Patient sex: M
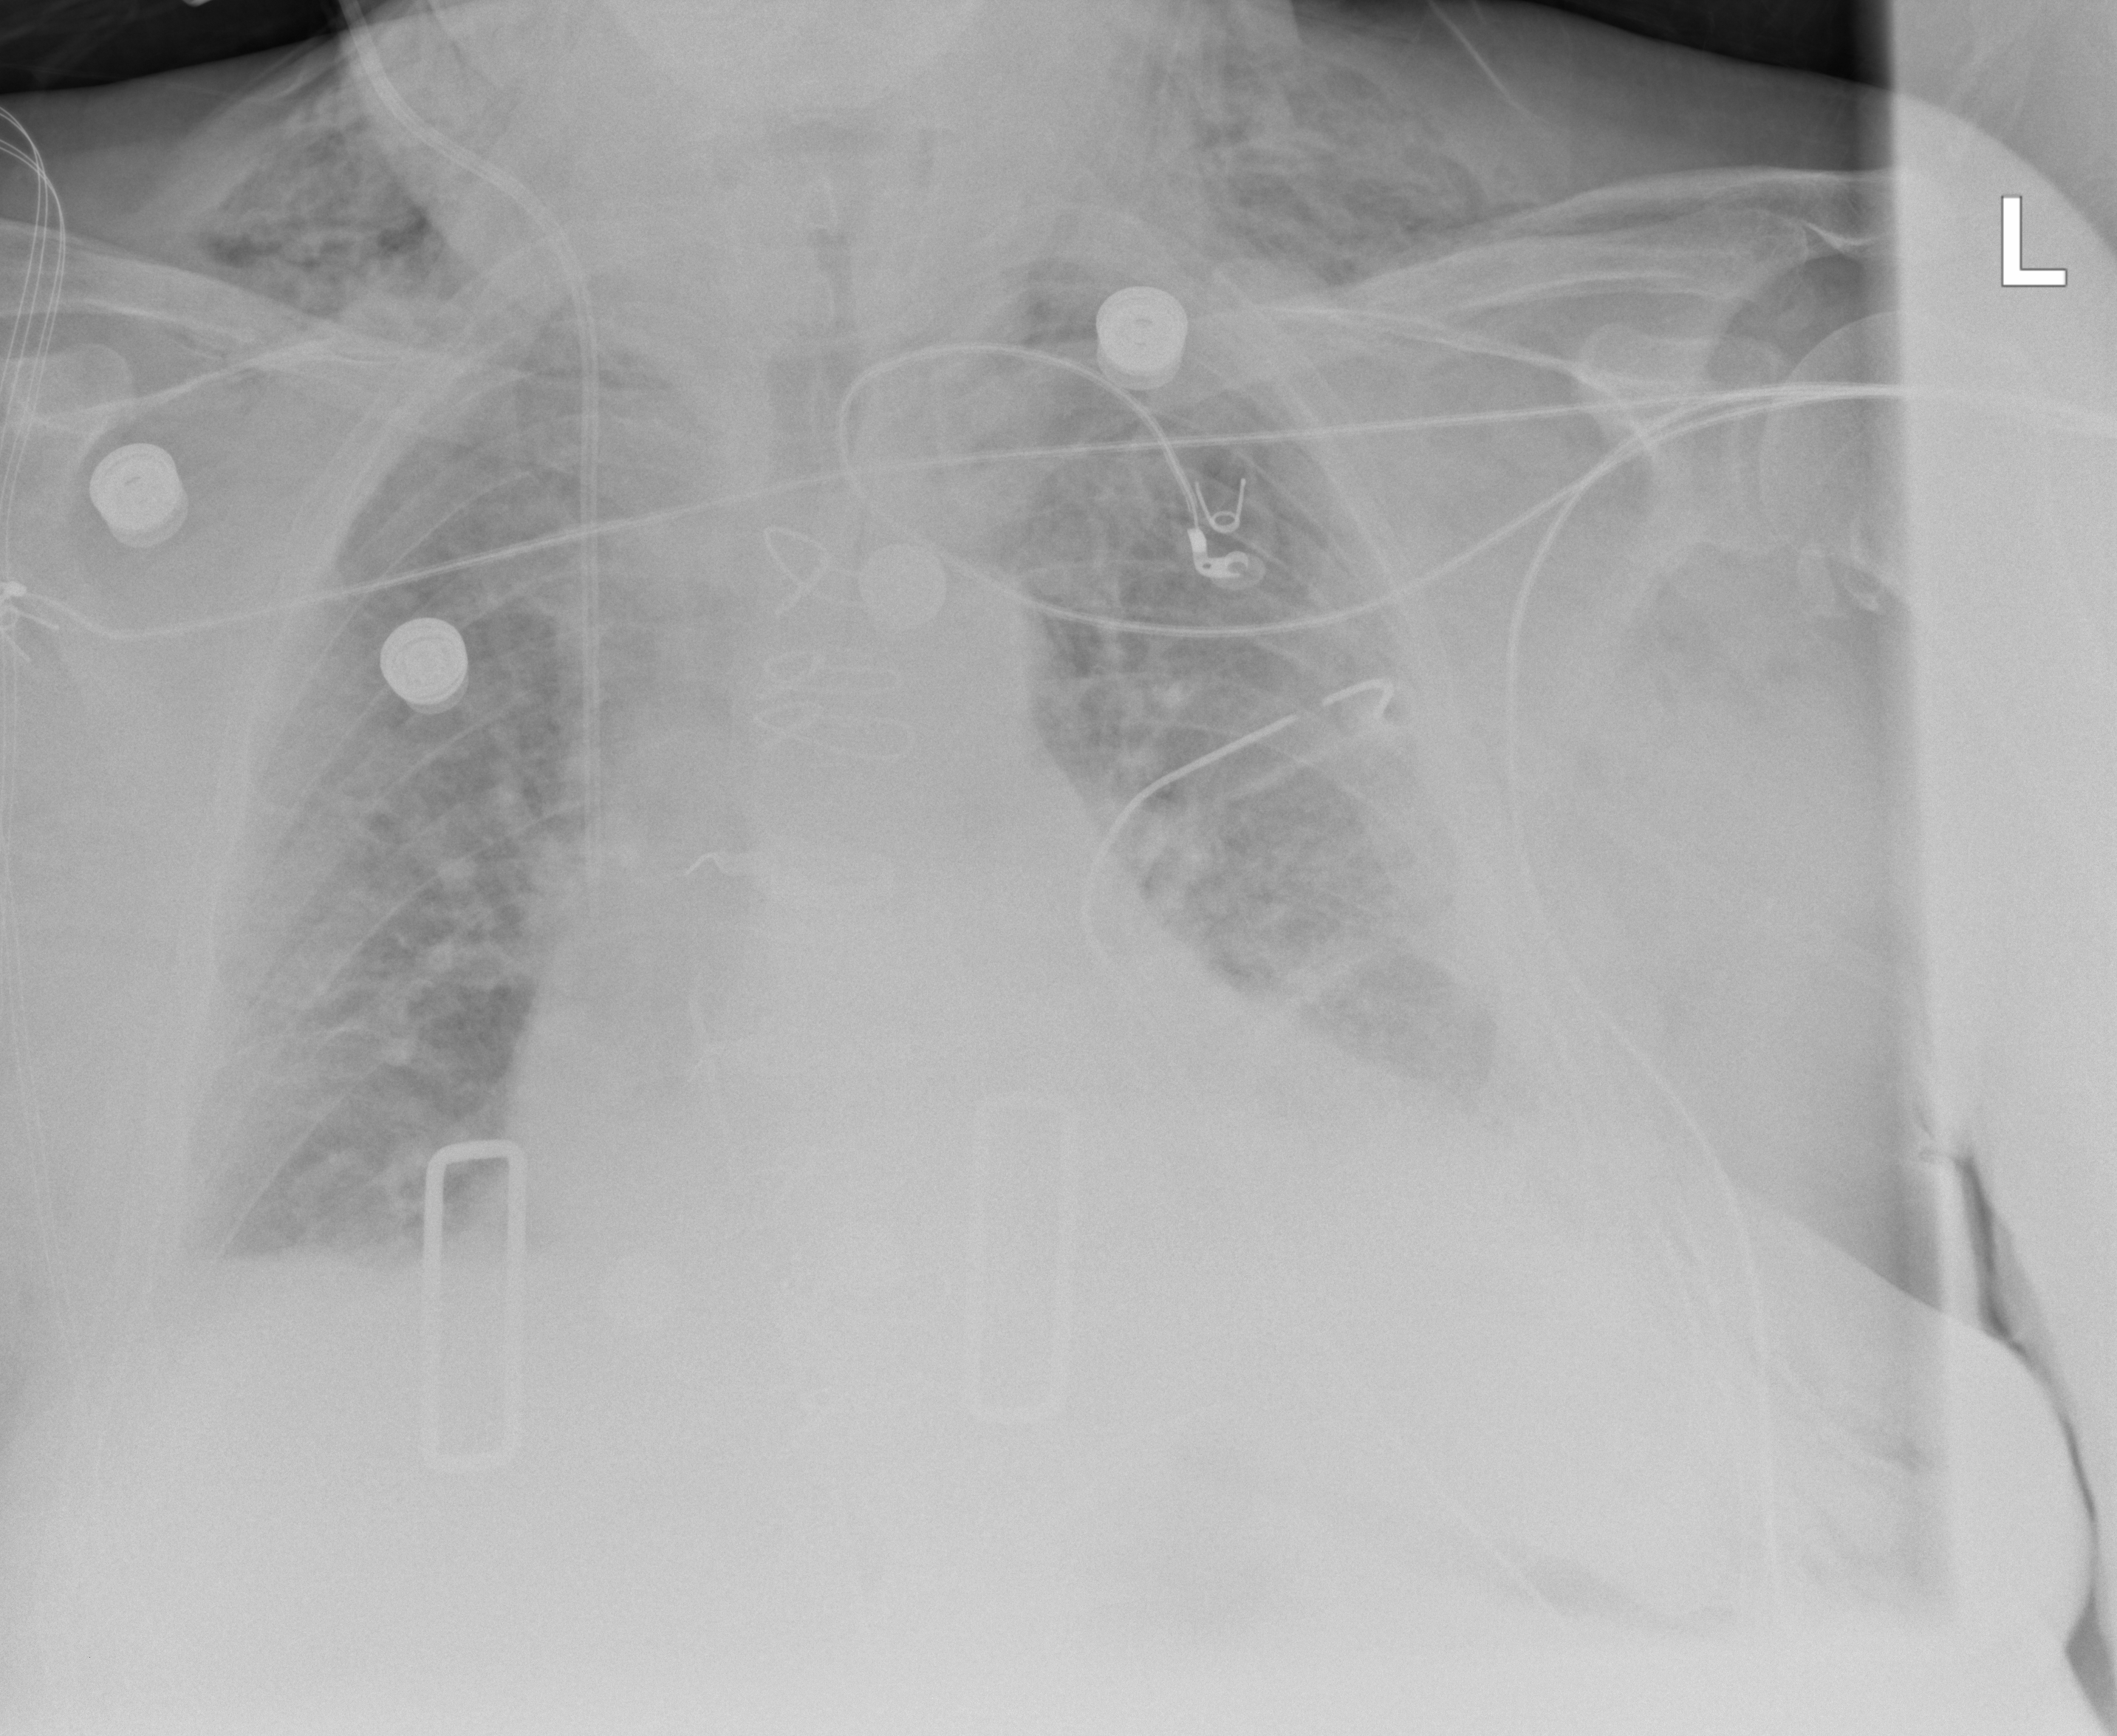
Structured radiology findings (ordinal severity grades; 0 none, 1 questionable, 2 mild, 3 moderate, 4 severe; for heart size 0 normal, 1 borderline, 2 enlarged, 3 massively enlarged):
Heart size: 3
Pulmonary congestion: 2
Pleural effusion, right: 2
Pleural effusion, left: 2
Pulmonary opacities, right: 3
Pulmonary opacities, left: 3
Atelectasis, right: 2
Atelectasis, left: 3